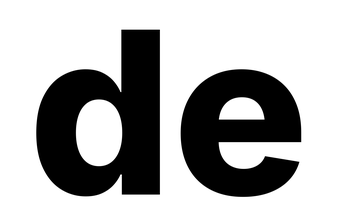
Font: Inter_ExtraBold